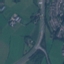
Land use / land cover class: Highway